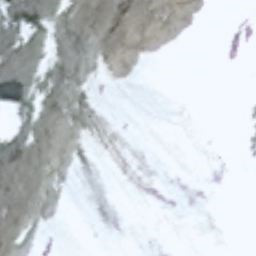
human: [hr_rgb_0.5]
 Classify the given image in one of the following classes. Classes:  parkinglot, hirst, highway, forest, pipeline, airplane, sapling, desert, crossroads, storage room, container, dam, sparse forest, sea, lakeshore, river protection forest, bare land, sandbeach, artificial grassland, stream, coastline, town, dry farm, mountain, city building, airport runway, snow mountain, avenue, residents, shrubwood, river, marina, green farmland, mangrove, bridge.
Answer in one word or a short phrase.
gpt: snow mountain